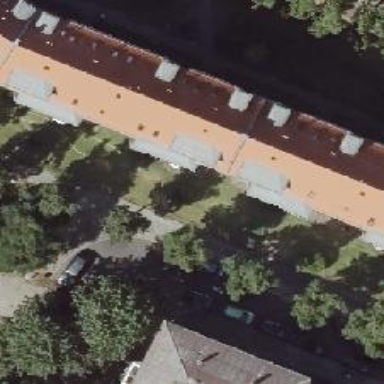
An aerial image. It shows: Hipped roof apartment building.